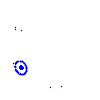
Particle: electron